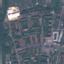
Land use / land cover class: Residential